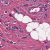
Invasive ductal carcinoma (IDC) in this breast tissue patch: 1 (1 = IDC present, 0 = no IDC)